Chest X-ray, PA view. Patient: 43 years old, sex M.
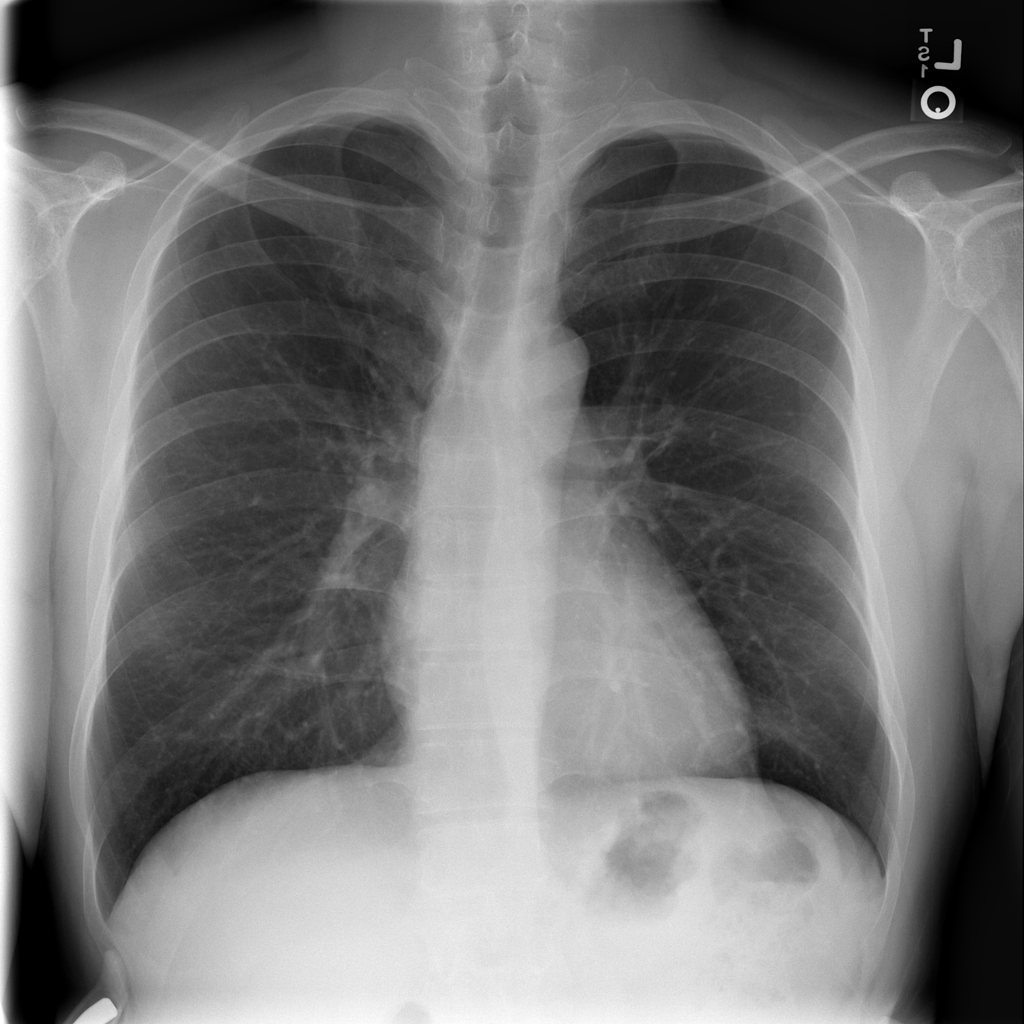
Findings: No Finding